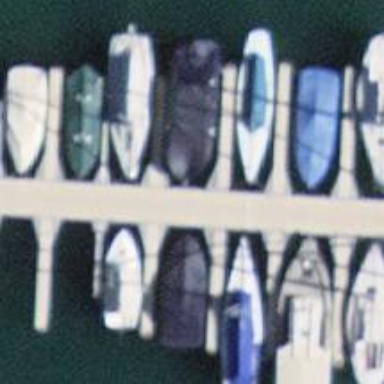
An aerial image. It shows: Man-made pier.